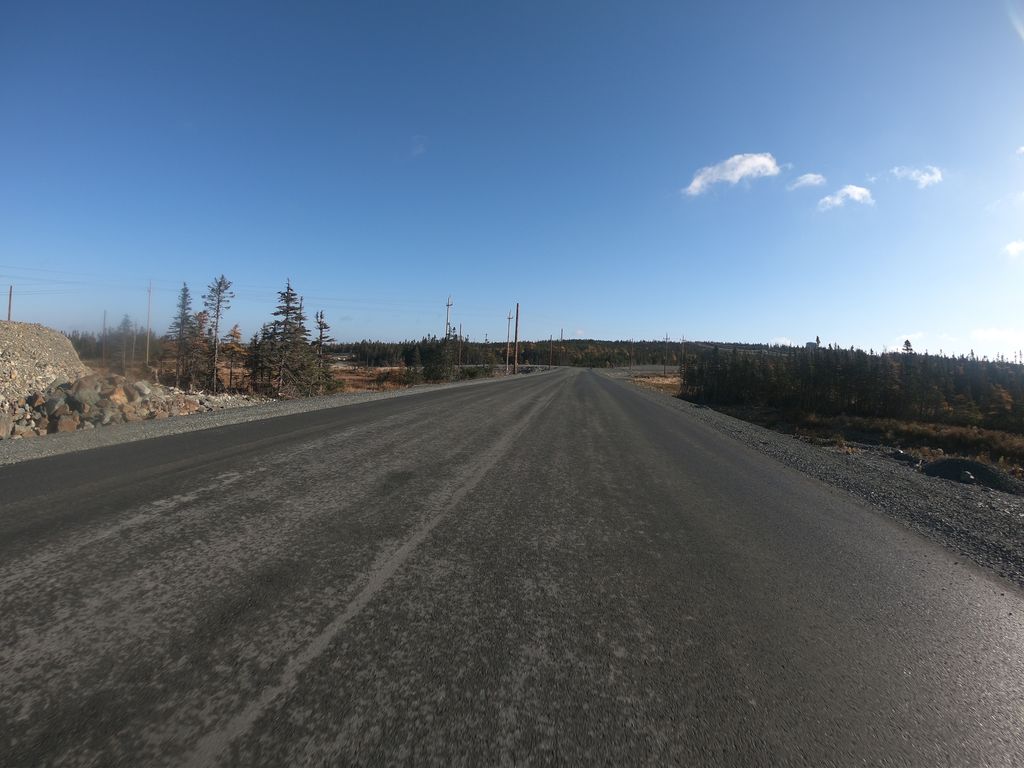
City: st_johns